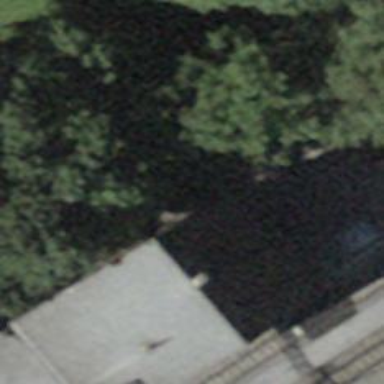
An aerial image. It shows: Building with ridge on the roof.